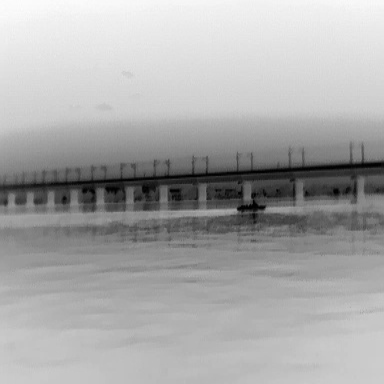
There is a warship in the infrared image.